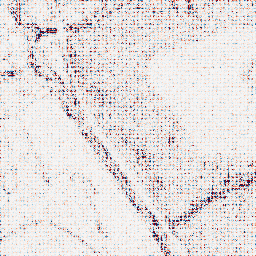
Category: wavelet
Decomposition family: wavelet_reverse_biorthogonal
Decomposition parameters: wavelet: rbio5.5
level: 1
Upsampling method: sinc_blackman
Upsampling parameters: scale: 8
kernel_size: 8
Upsampling scale: 8